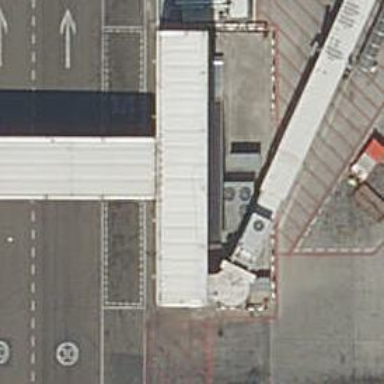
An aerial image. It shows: Airport gate.